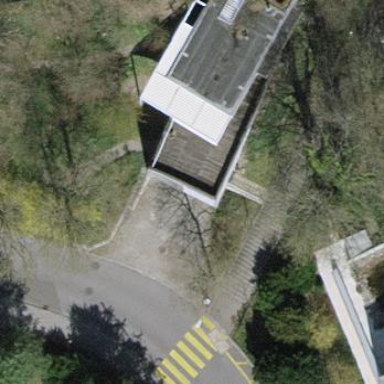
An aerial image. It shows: Detached building with flat roof.